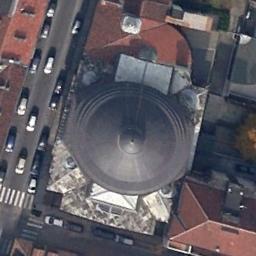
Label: church